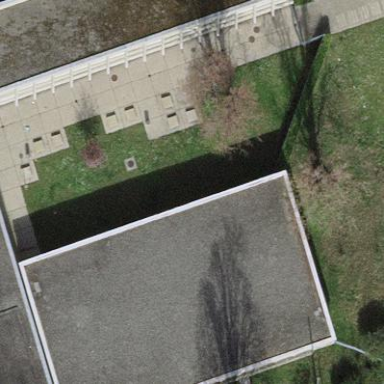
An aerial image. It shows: School building.